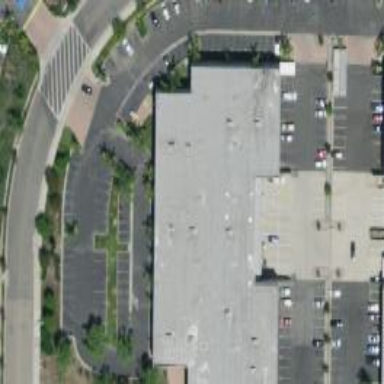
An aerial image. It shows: Building.